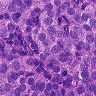
Metastatic tissue present: yes